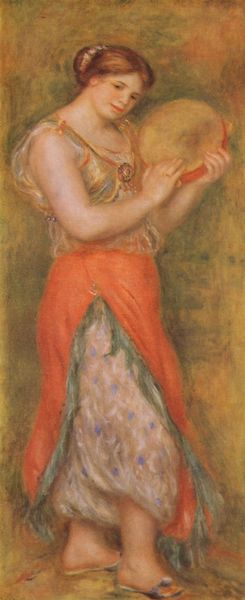
Titel: Tänzerin mit Tamburin
Künstler: Pierre Auguste Renoir
Standort: London
Institution: National Gallery
Schlagwörter: blau, fuß, gemälde, kopf, nackt, gelb, grün, impressionismus, mädchen, auguste renoir, braun, degas, frau, frisur, kleid, orange, profil, renoir, schmuck, weiss, rot, tuch, rock, tanz, arm, arme, bluse, gesicht, inkarnat, bildnis, hände, instrument, portrait, porträt, öl, fransen, gewand, gold, haare, kostüm, stoff, musik, tänzerin, brosche, rund, schürze, dutt, farbig, schuhe, edgar, füsse, zopf, sandalen, spiel, medaillon, orientalisch, auguste, trommel, sandale, zigeunerin, längs, musizierend, tambourin, tamburin, fleischig, ganzkörperportrait, überrock, neigend, musizierende, trommeö, roter rock, 1880, 1890, 1870, handtrommel, renois, tamourin